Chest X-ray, PA view. Patient: 59 years old, sex M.
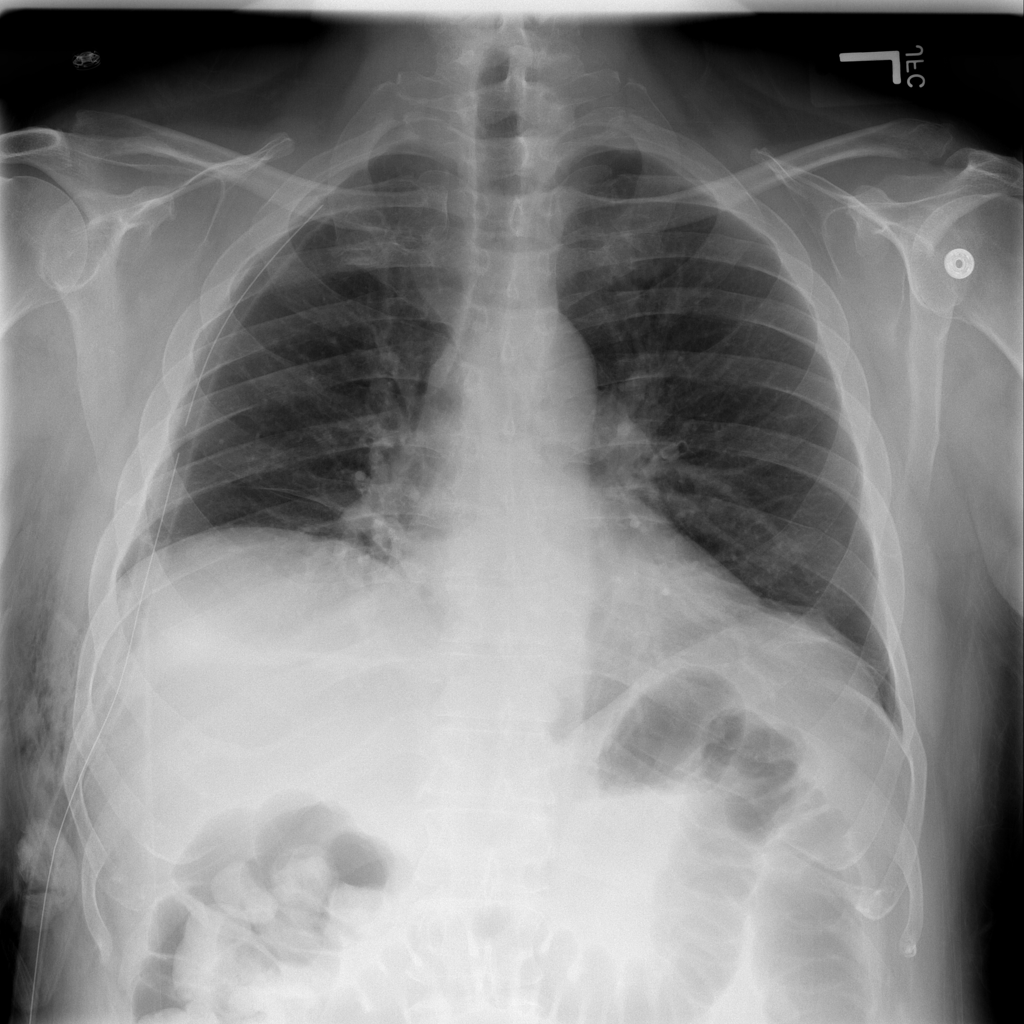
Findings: Atelectasis